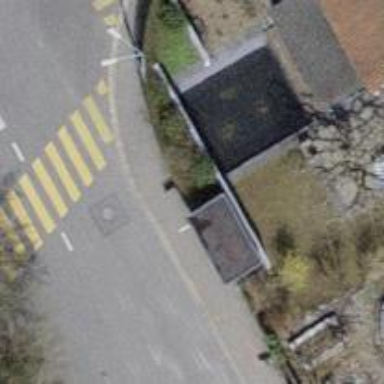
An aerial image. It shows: Bus stop with shelter. It is platform for public transport.